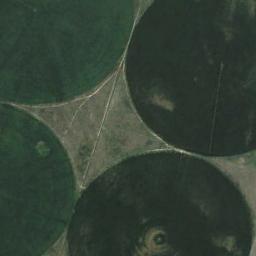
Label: circular_farmland